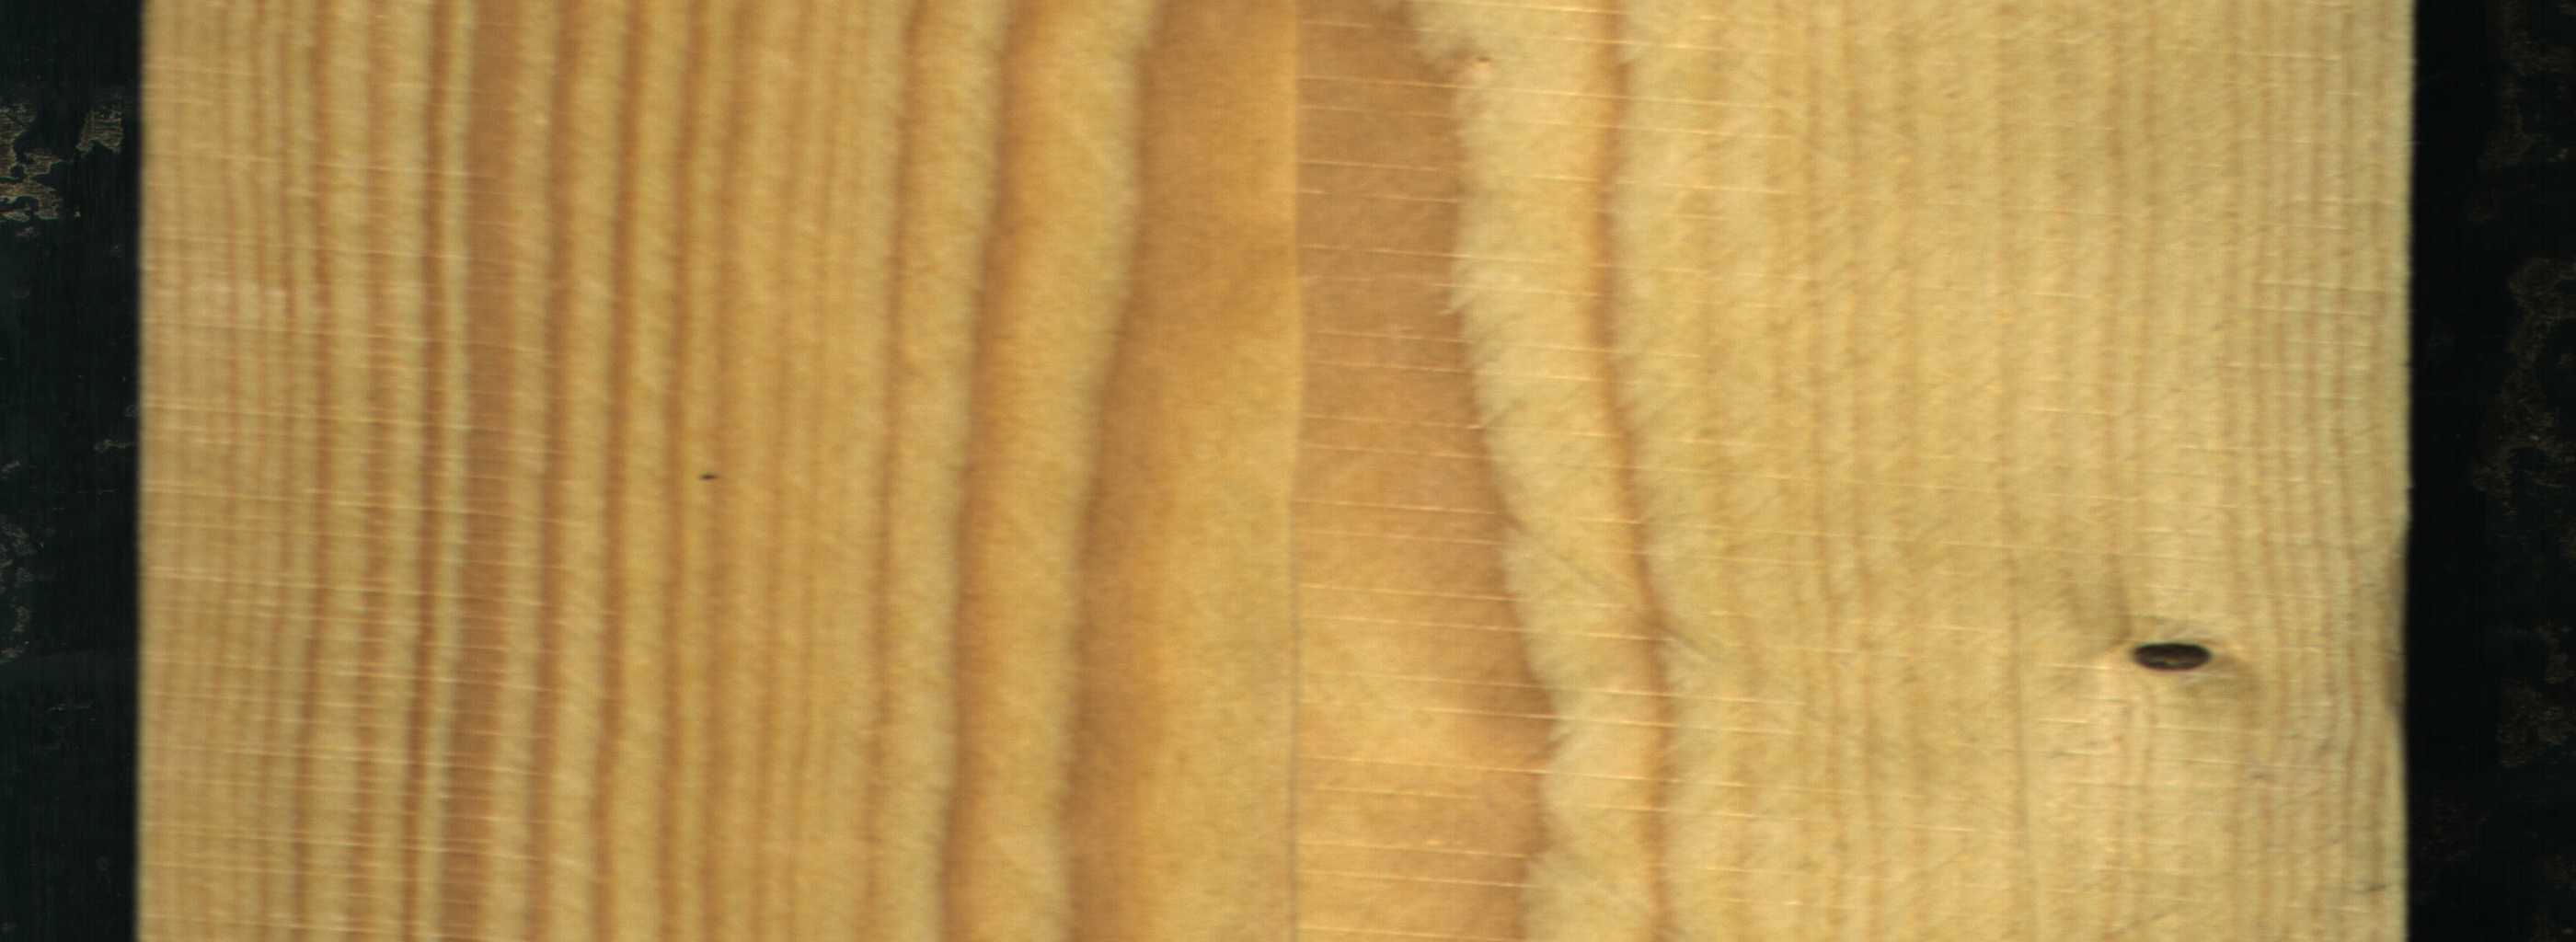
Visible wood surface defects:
Dead_Knot